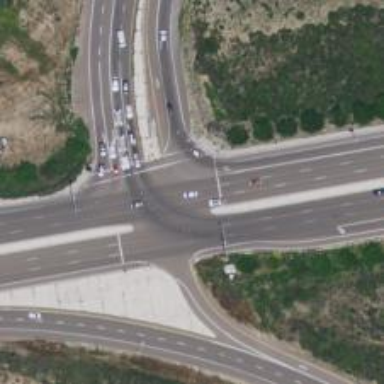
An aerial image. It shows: Primary highway with separate asphalt sidewalk.